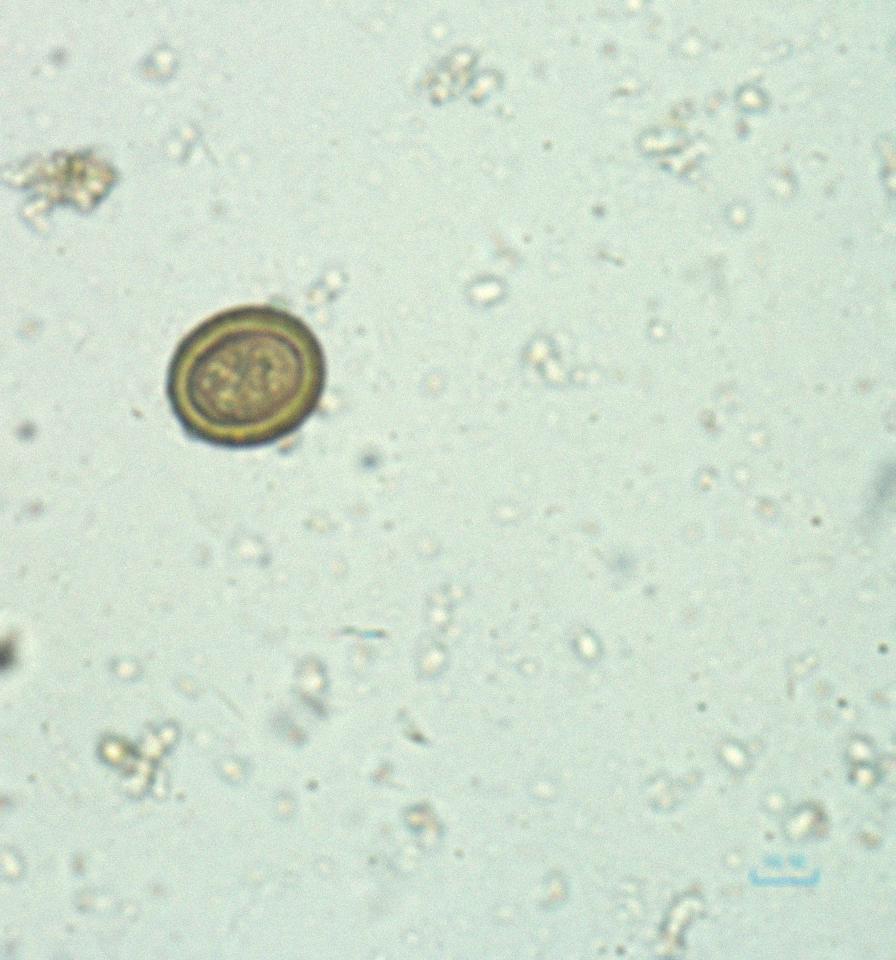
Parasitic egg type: Taenia spp. egg